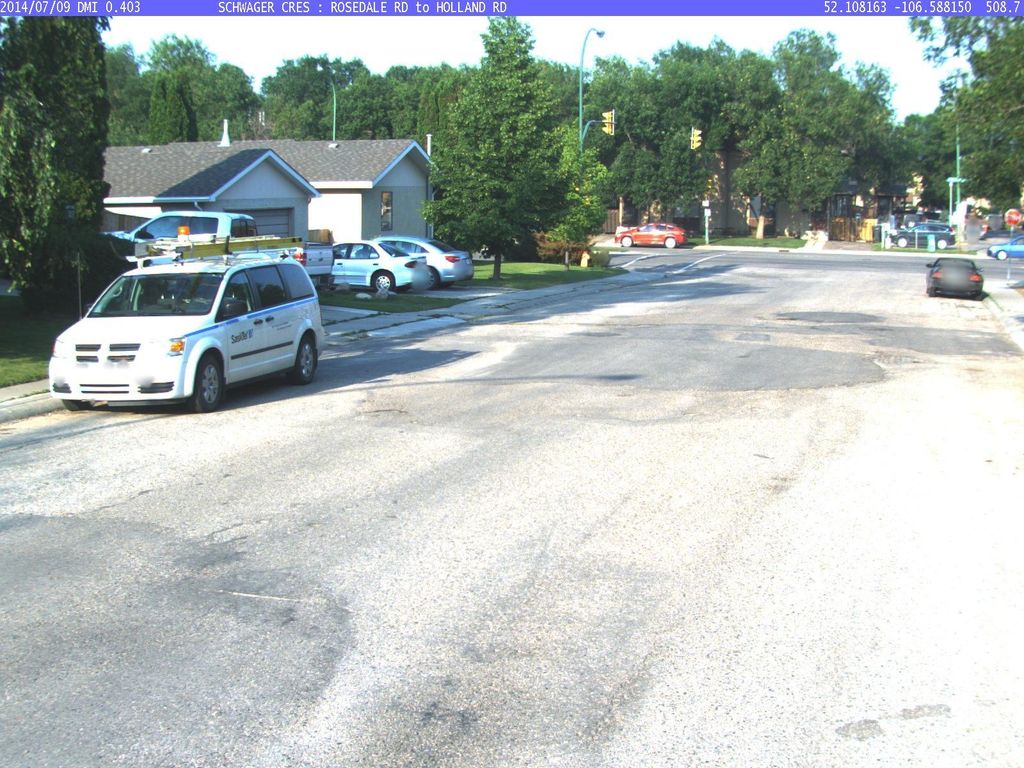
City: saskatoon